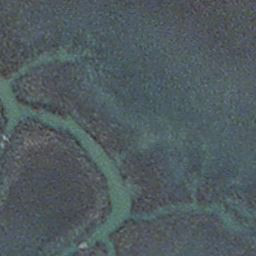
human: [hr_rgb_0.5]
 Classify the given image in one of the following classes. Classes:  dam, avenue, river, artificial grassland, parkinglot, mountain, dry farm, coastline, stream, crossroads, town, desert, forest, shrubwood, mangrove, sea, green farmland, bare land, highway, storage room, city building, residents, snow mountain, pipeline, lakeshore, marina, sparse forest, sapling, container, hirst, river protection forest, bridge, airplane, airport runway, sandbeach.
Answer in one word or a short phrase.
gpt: stream